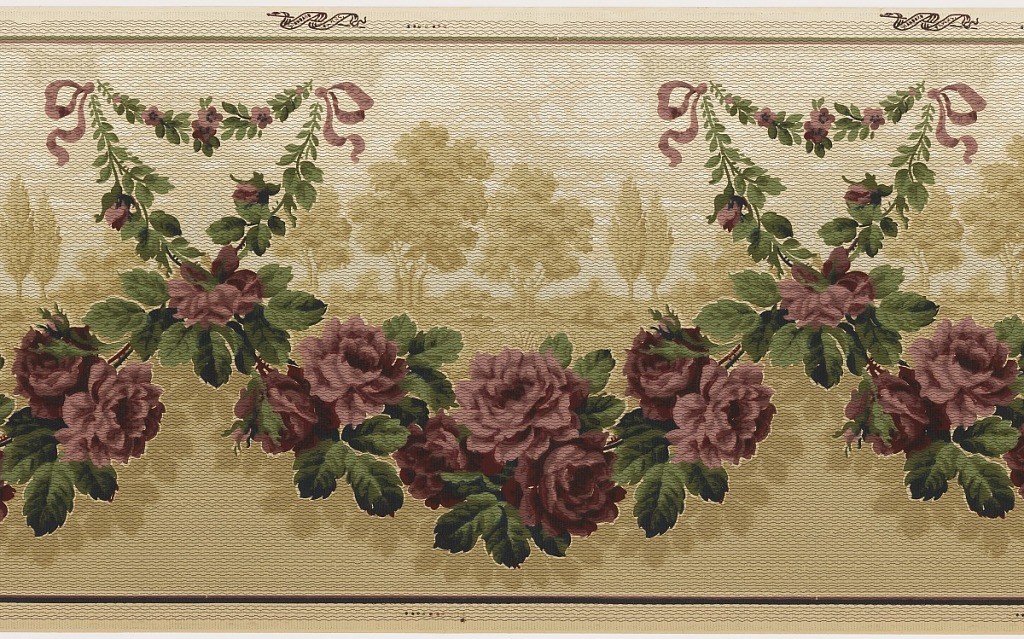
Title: Frieze
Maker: Standard Wall-Paper Company, Standard Wall-Paper Company, Sandy Hill, New York
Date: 1905–1915
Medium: Machine-printed paper
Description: Small rose swag near top edge suspended by ribbons, extends down to near bottom edge of design and becomes larger in scale. A tan monochromatic landscape scene appears within the larger swag. A horizon line divides the design in half with the upper portion lighter than the bottom. Printed in deep red, green and shades of tan, overprinted with small dash marks.